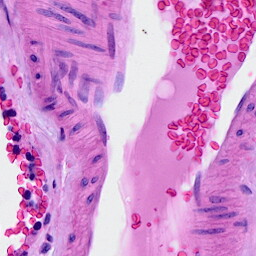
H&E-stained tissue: Breast